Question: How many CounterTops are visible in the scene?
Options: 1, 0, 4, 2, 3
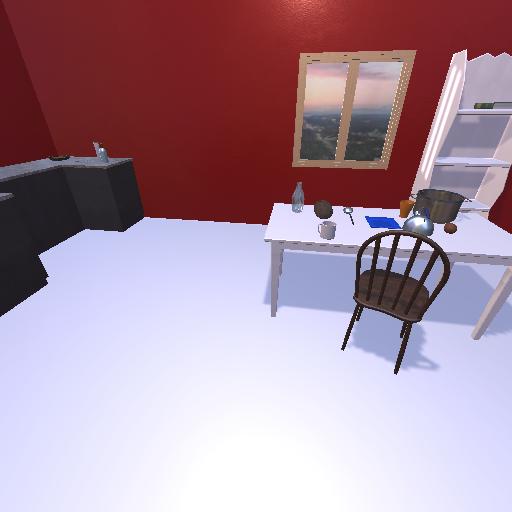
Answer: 1